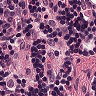
Metastatic tissue present: no